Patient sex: F
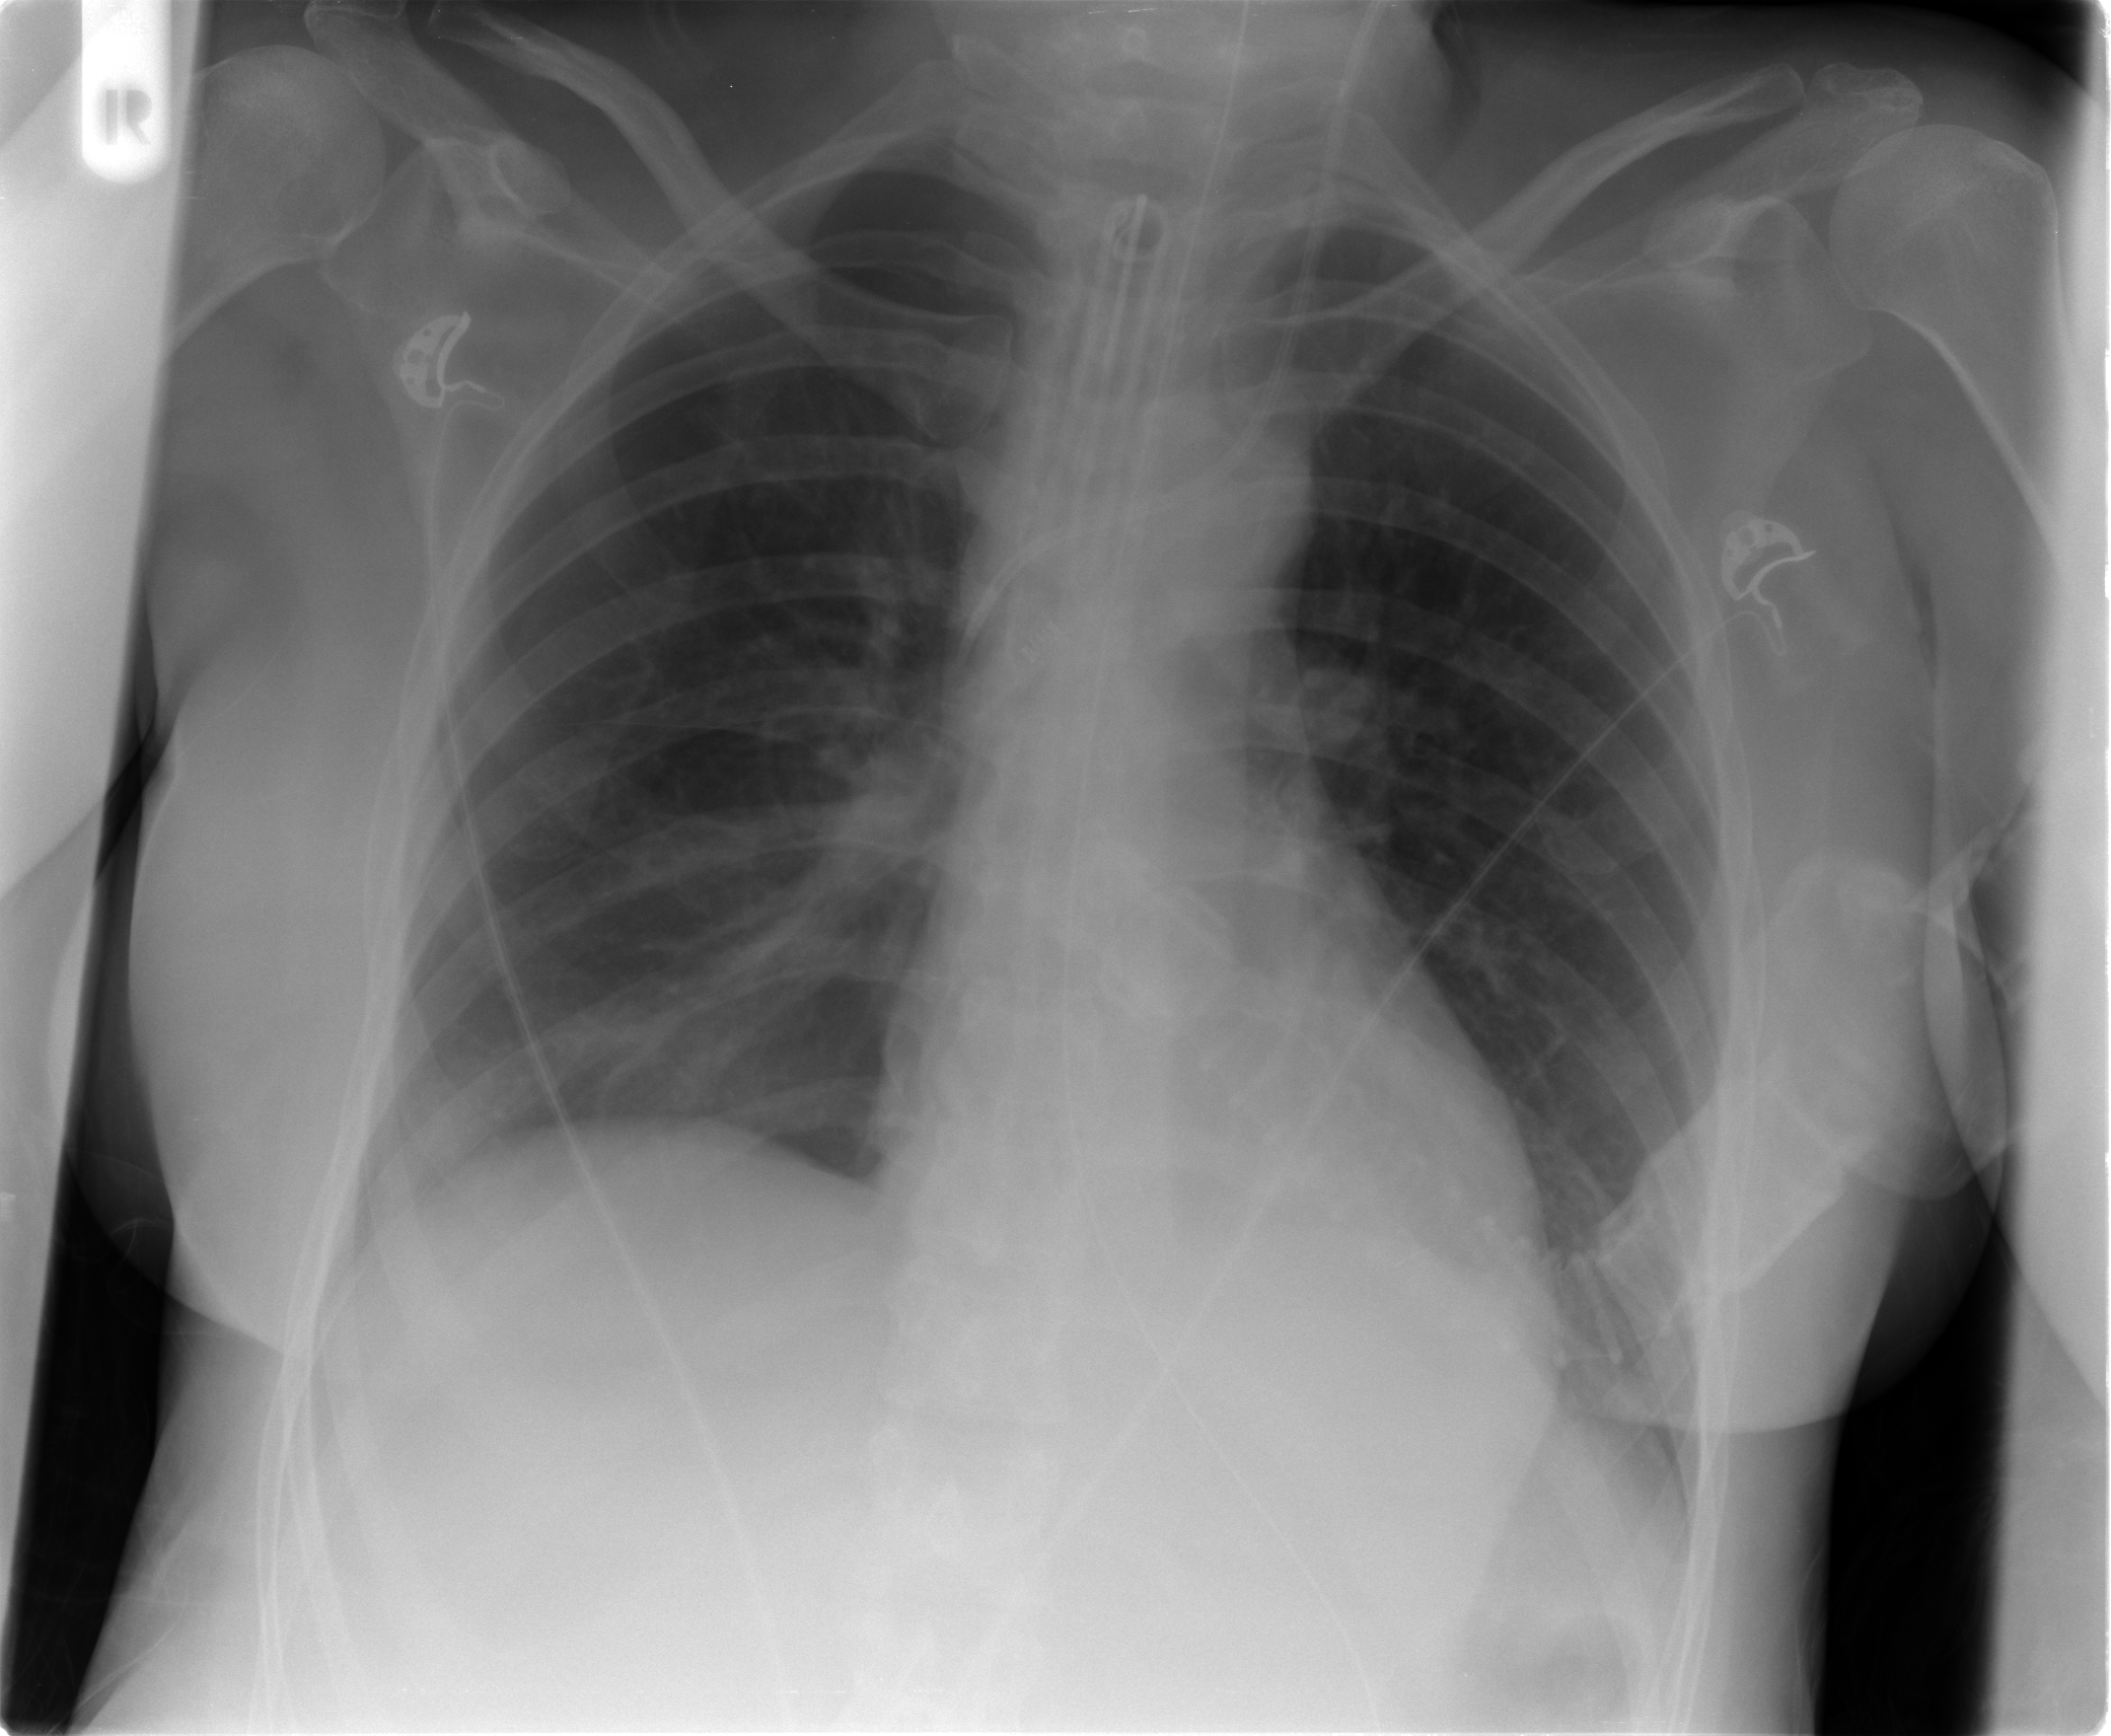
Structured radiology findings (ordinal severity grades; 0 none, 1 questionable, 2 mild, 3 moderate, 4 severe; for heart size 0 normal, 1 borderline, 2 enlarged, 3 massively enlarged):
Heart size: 0
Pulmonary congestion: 0
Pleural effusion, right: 0
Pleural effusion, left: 1
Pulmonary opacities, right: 0
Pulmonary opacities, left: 0
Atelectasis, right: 2
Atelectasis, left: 0